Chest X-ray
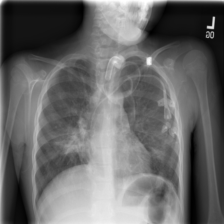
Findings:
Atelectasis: negative
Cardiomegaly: negative
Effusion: negative
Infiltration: positive
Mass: negative
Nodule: negative
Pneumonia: negative
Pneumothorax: negative
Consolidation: negative
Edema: negative
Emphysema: negative
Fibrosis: negative
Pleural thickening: negative
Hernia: negative